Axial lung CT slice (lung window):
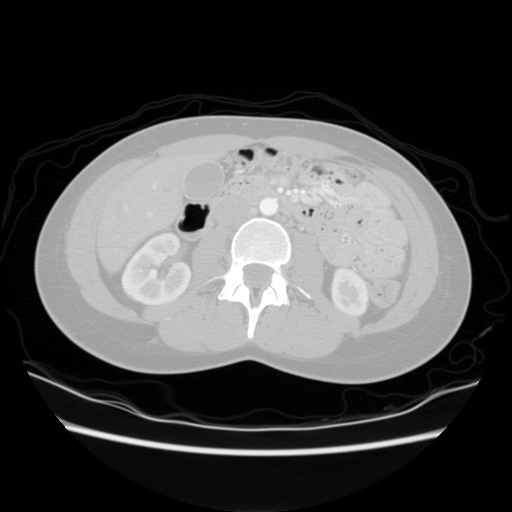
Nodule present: no